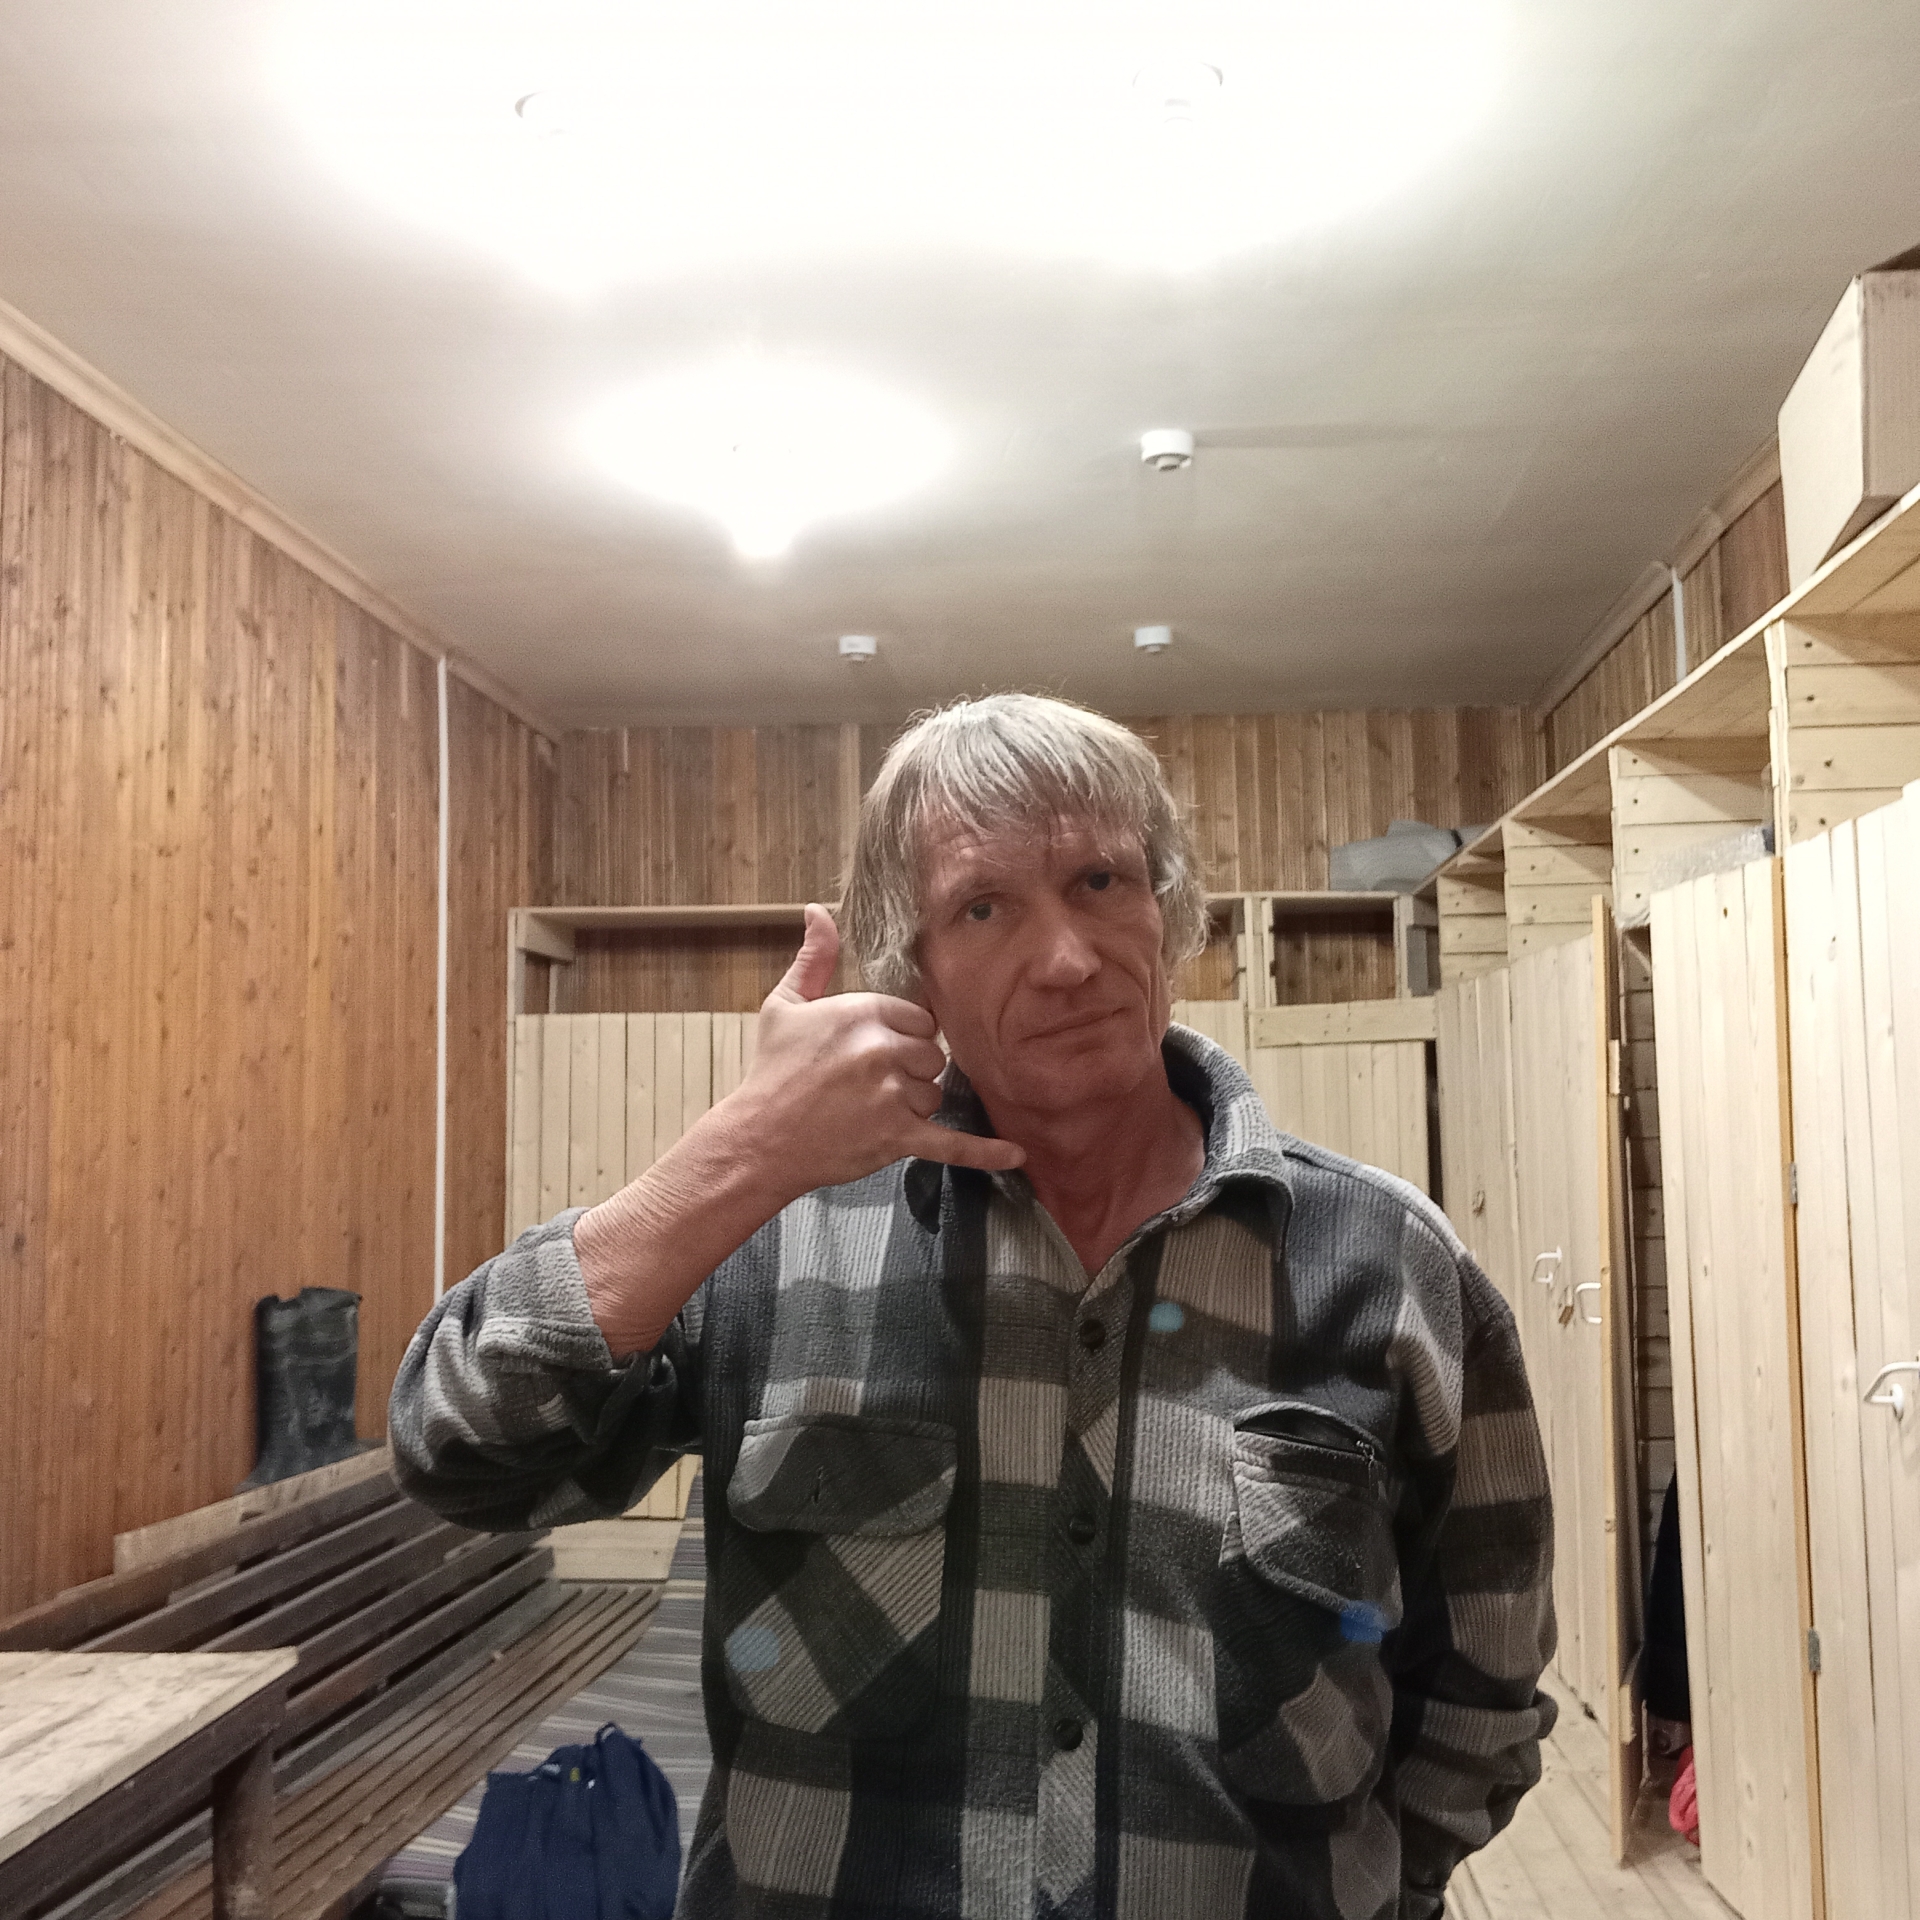
Label: noise